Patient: sex M, age 76
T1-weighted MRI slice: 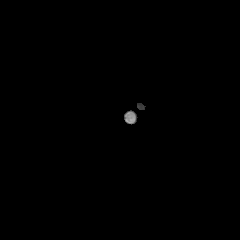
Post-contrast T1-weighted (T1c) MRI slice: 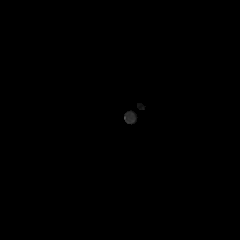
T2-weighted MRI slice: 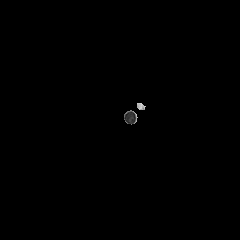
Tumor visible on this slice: no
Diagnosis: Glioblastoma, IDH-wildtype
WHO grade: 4